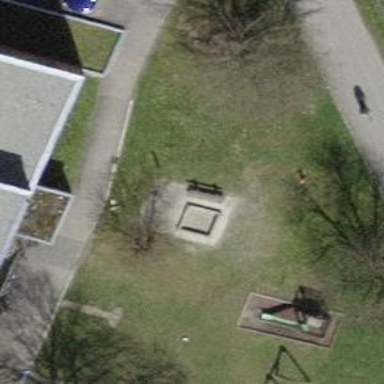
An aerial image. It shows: Bench for seating.